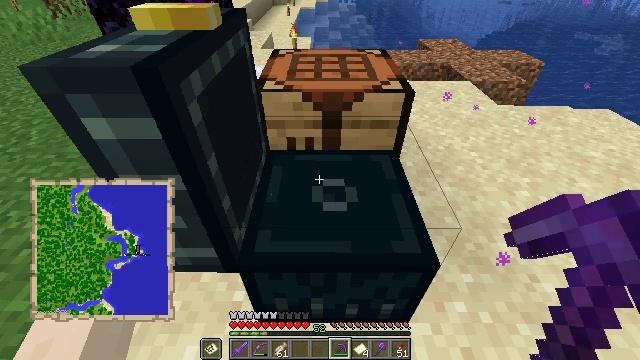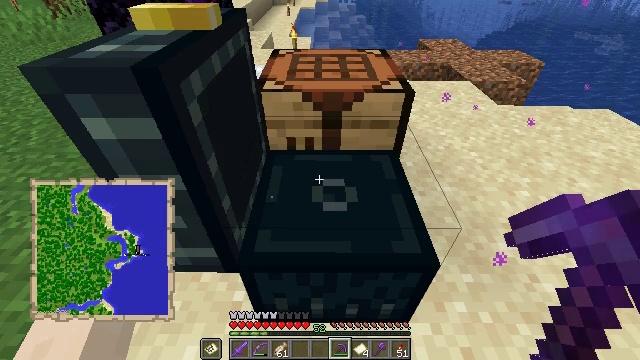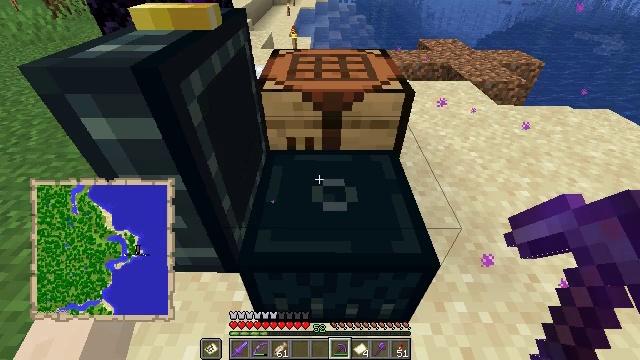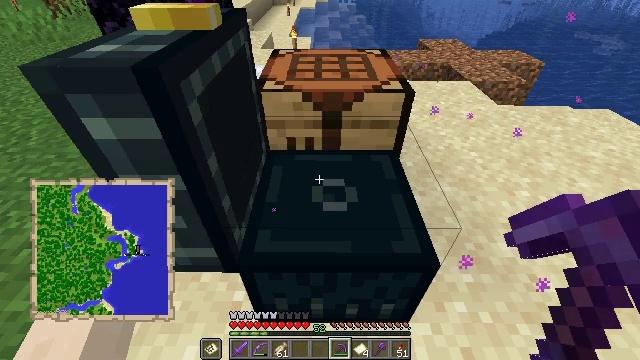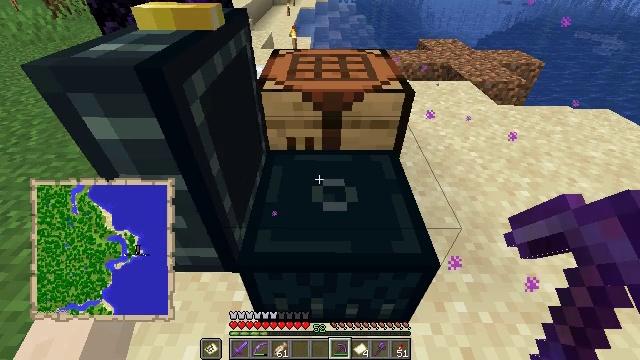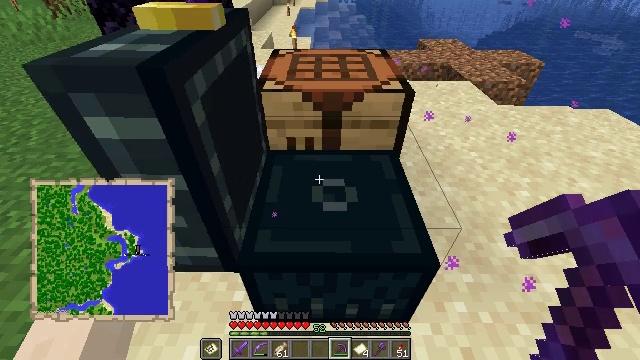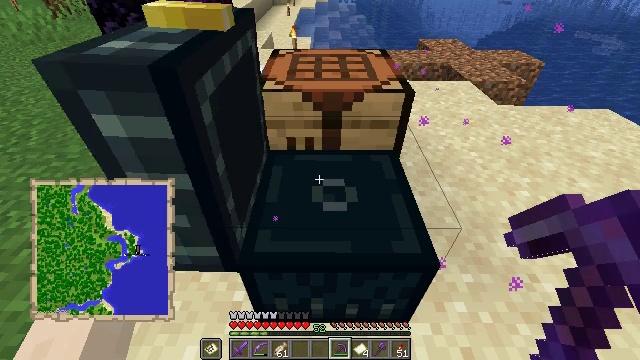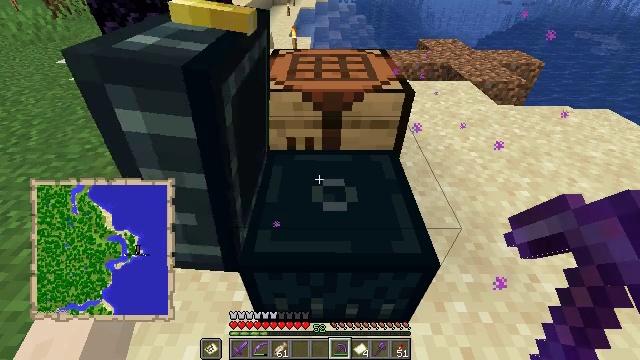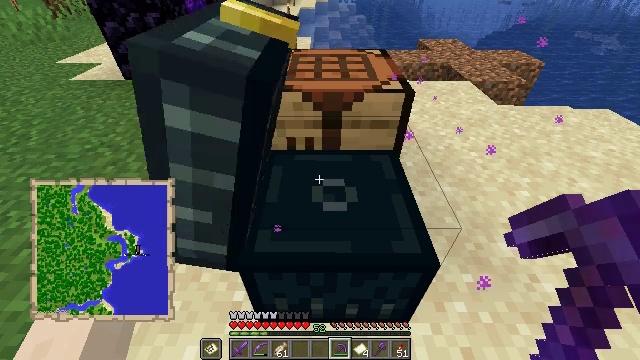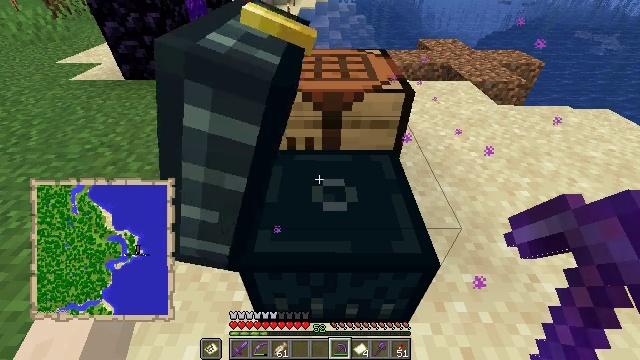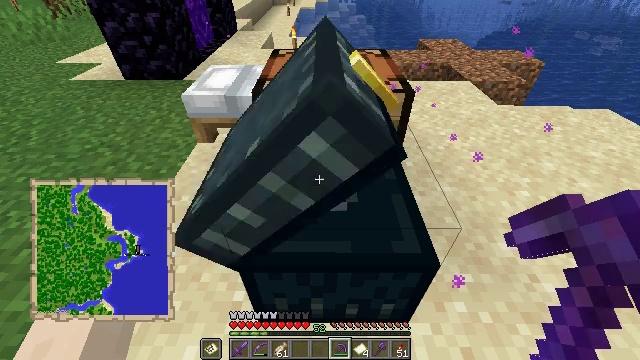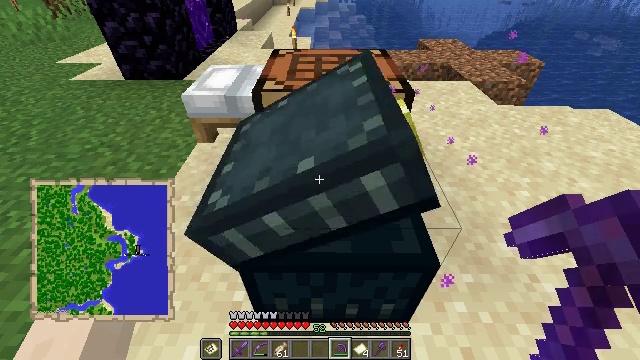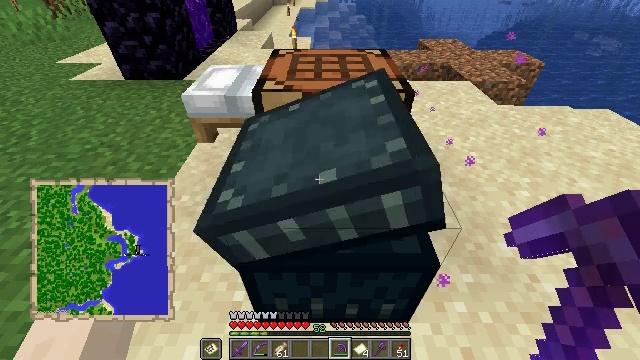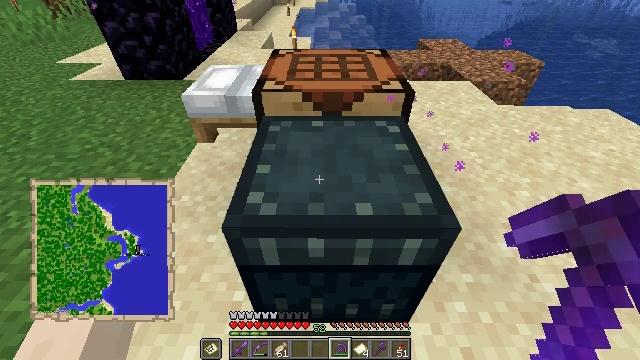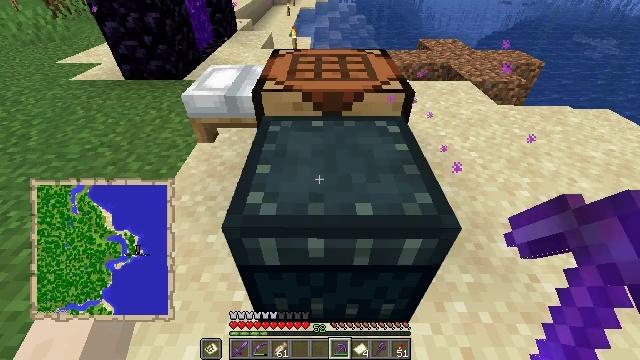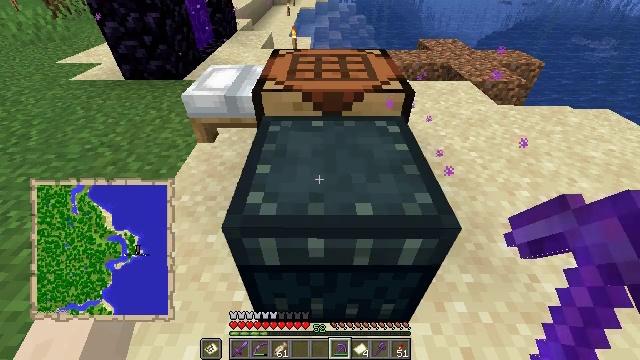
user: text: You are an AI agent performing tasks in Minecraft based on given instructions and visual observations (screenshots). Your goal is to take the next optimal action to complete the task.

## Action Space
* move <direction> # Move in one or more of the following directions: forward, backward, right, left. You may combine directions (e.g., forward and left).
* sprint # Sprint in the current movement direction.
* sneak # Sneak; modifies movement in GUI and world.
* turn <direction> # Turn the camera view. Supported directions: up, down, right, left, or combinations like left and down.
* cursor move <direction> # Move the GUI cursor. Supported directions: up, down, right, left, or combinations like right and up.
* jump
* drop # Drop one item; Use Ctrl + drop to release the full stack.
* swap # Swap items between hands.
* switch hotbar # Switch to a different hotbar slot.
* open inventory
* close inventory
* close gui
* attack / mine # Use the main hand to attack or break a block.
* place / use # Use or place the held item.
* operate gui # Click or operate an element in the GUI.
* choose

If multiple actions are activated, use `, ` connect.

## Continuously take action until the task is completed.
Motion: motion action
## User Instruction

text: Retrieve the ender chest safely.
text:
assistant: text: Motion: no_op
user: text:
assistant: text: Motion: no_op
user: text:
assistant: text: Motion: no_op
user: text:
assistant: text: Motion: no_op
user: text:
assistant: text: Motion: no_op
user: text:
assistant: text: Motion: no_op
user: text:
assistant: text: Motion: no_op
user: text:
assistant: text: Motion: no_op
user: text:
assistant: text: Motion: no_op
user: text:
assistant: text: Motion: no_op
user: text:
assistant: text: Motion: no_op
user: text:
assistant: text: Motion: no_op
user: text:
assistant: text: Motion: no_op
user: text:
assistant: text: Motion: no_op
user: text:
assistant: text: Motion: no_op
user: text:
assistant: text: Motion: attack / mine
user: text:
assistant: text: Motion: attack / mine
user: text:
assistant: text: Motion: attack / mine
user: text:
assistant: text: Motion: attack / mine
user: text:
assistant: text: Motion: attack / mine
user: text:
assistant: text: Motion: attack / mine
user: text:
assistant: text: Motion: attack / mine
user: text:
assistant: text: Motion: attack / mine
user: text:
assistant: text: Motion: attack / mine
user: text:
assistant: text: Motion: attack / mine
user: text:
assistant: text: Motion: attack / mine
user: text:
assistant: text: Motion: attack / mine
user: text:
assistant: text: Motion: attack / mine
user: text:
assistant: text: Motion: attack / mine
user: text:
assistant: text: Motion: attack / mine